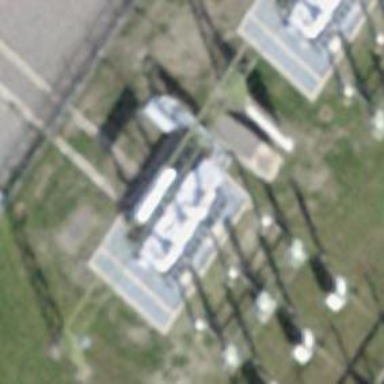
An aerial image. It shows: Transformer is shown.